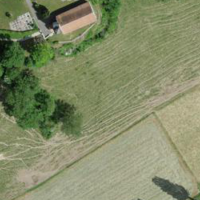
EUNIS habitat code: 52
Species observed at this site:
Symphoricarpos albus